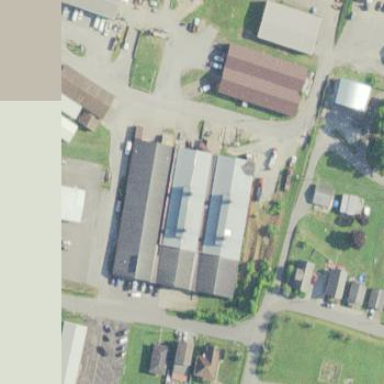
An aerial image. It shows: Warehouse building.